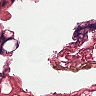
Metastatic tissue present: no